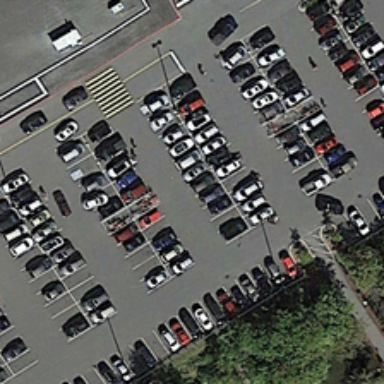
A lot of cars parked in the parking lot .